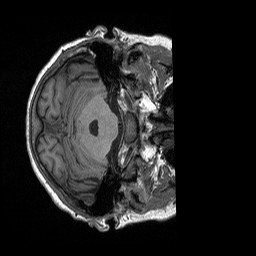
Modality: T1w
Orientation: axial
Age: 67
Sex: female
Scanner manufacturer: siemens
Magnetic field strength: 3 T
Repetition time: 2.4 s
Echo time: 0.00226 s